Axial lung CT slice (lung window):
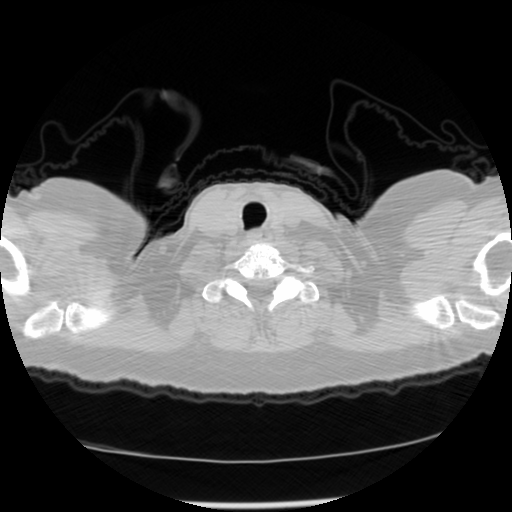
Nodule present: no